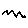
Label: zigzag